Question: I was trying to echo a list of all users in woocommerce site.
it worked with "role=subscriber", but it didn't work with "customer".
when I checked the admin, I saw all customers are listed as "none" in the role column.
How can I change the role for all of this users?
Capture from the admin panel:

If it helps: I have "user role editor" plugin installed on this site
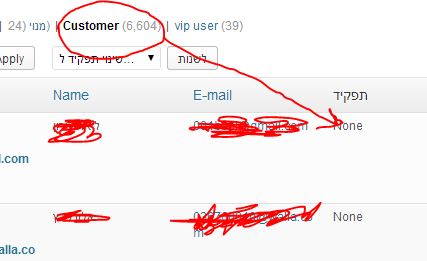
Answer: It looks like the page could not load the users meta data, which is understandable when talking about this amount of users (i'm guesting on hosted server with custom fields).
this could be a php memory_limit problem, you can add:
'''
ini_set('memory_limit', '-1');
'''
at the beginning of the /wp-admin/users.php page.
if it's not working try to create a simple php file that contains the following code:
'''
<?php
error_reporting(E_ALL);
ini_set('display_errors', 1);
get_users();//or with 'role=customers'
?>
'''
So you can see the actual error from the function.